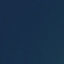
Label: SeaLake